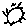
Label: sun